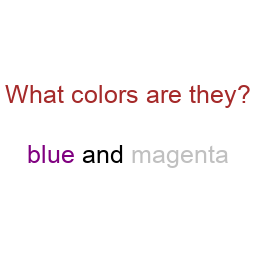
Color: purple, silver
Color name shown: blue, magenta
Background color: white
Question text color: brown